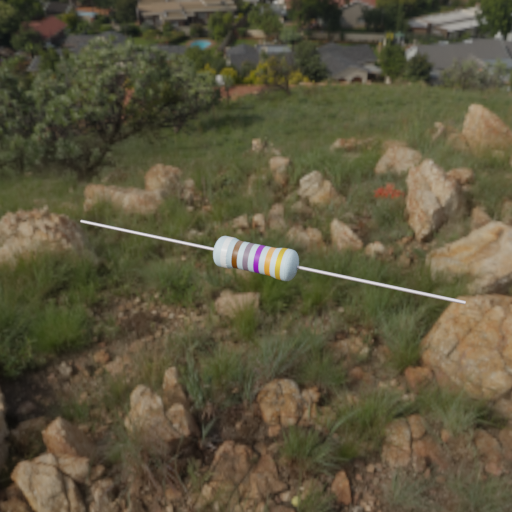
Resistor colour bands (in order): white, brown, gray, violet, orange, gold